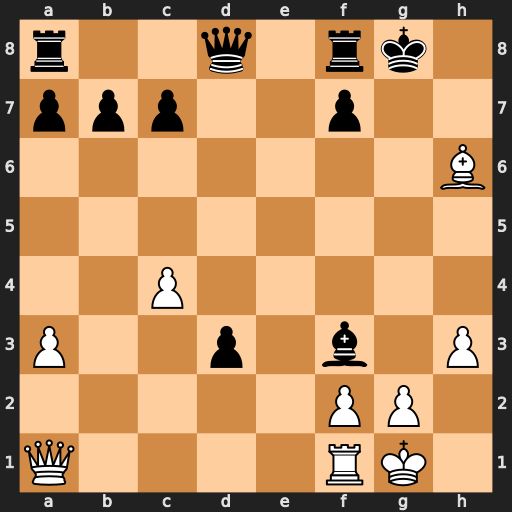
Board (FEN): r2q1rk1/ppp2p2/7B/8/2P5/P2p1b1P/5PP1/Q4RK1
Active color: w
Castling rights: -
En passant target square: -
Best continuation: Qg7#